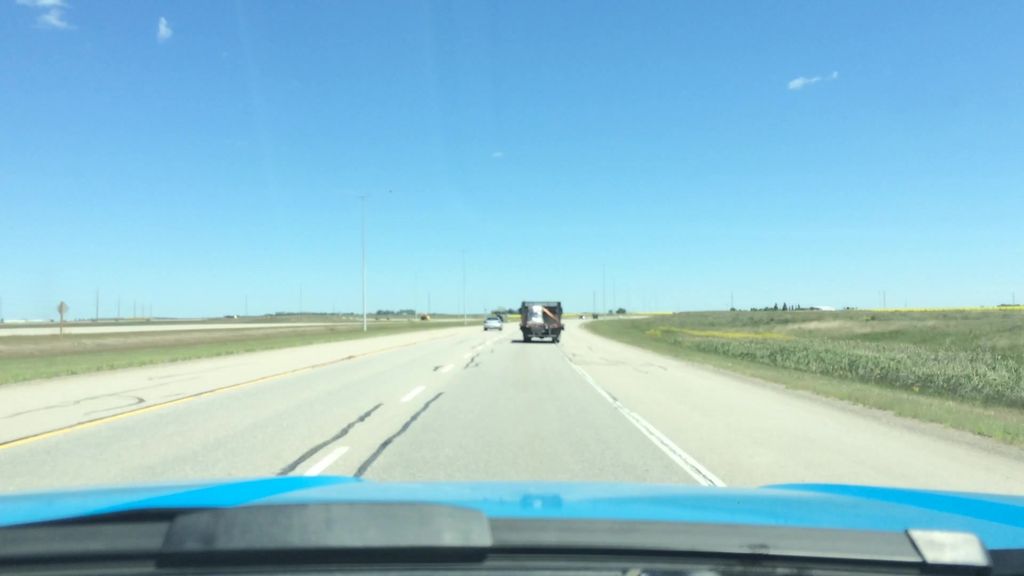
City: calgary